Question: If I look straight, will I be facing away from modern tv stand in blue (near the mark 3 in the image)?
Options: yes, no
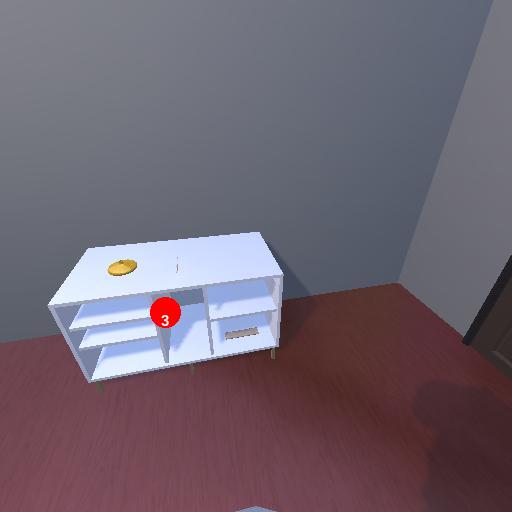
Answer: yes